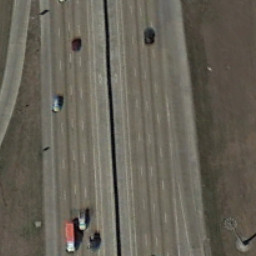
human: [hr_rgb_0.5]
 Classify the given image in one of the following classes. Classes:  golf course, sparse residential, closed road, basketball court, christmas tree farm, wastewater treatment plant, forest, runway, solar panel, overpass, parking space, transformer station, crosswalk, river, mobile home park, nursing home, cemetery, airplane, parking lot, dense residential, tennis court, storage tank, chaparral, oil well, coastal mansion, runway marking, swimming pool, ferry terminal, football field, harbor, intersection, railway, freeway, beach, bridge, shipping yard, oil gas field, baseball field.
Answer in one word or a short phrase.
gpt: freeway